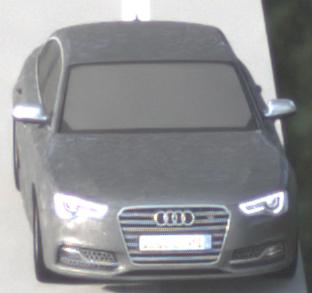
Make: Audi
Model: S5
Detailed model: F5
Model produced from: 2016
Model produced until: 2019
Doors: 2
Color: gray
Road condition: dry road
Daytime: morning or afternoon
Contrast: low contrast